Aerial crown-view tile of a tropical tree (Barro Colorado Island, Panama), acquired 20250715:
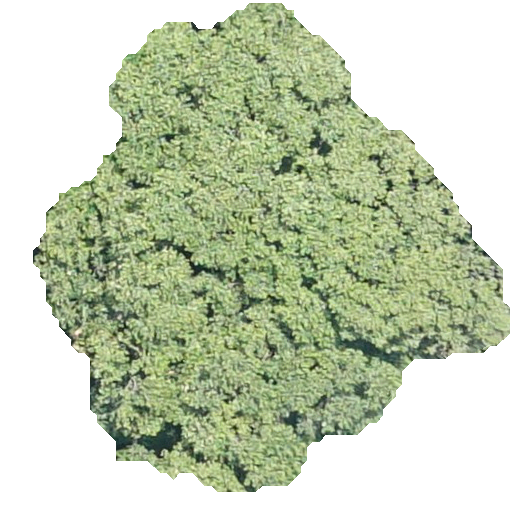
Species: Luehea seemannii
GBIF accepted scientific name: Luehea seemannii
Crown area: 217.269 m²